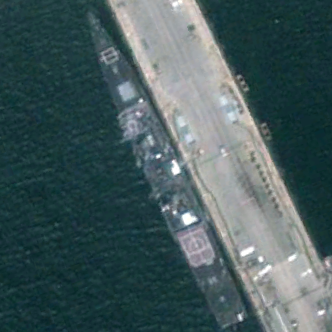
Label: cruiser